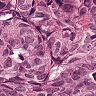
Metastatic tissue present: yes